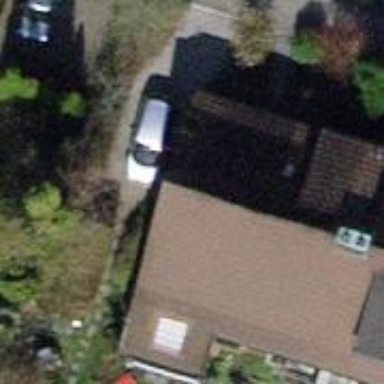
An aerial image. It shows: Building with gabled roof oriented across. The roof is grey in color.